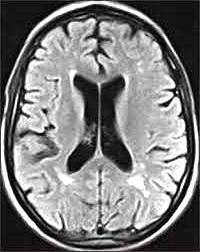
Label: notumor